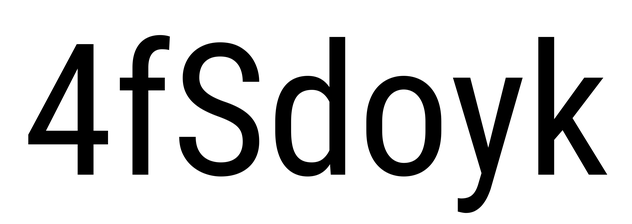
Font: Roboto_Condensed_Regular